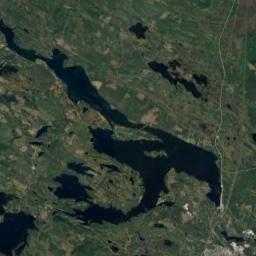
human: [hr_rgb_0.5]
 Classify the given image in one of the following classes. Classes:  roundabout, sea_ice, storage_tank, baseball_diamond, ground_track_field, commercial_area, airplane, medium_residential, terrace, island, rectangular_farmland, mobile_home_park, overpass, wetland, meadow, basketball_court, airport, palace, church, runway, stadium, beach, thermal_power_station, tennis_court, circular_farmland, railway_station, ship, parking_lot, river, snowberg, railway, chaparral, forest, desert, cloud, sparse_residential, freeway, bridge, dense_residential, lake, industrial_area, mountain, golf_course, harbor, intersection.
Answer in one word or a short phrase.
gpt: lake